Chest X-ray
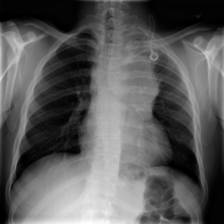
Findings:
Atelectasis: negative
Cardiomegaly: negative
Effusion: negative
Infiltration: negative
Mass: negative
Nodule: negative
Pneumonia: negative
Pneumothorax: negative
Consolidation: negative
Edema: negative
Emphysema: negative
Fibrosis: negative
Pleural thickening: positive
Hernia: negative